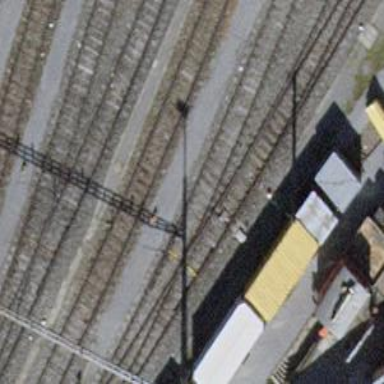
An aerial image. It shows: Single-track electrified railway service yard with contact line for trains.